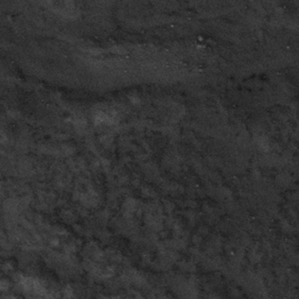
Label: frost